Question: I have a structure in the mainWindow() of my application as follows:

Within the children directory of the UIAWindow near the top of the image, I am trying to access Item 1, where it is a UIAButton.
This structure is generated from
'''
#import "tuneup/tuneup.js"
goAbout = function(target, app)
{
UIATarget.localTarget().frontMostApp().mainWindow().logElementTree();
};
test("go about", goAbout);
'''
If I add '.button()' or '[1]' it raises an exception, so I cannot do something like so
'''
...
UIATarget.localTarget().frontMostApp().mainWindow().buttons().logElementTree();
'''
What can I do to access the object within the children subdirectory of the UIAWindow?
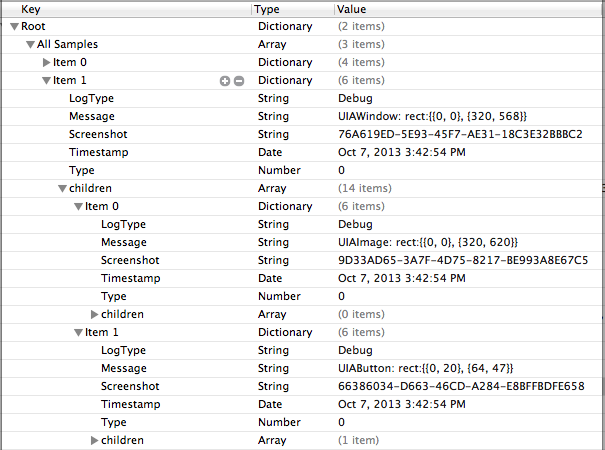
Answer: You can access that button by adding '.buttons()[0]'. The
'''
UIATarget.localTarget().frontMostApp().mainWindow().buttons();
'''
expression returns a javascript array (which has a 0 based indexing).
Here you can find a rather usable documentation:
<URL>
Anyway studying this plist is not the most convenient method to explore your object hierarchy. I prefer to check instruments output directy. (Or standard output, if you run instruments from command line.)